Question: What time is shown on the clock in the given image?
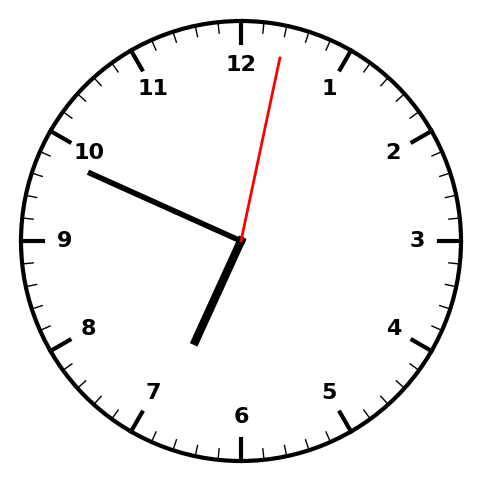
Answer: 06:49:02